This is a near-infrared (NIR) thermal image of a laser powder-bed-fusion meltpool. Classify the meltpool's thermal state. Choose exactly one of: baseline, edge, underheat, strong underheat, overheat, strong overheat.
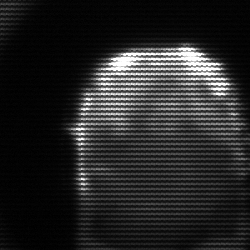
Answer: baseline